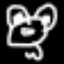
Label: frog